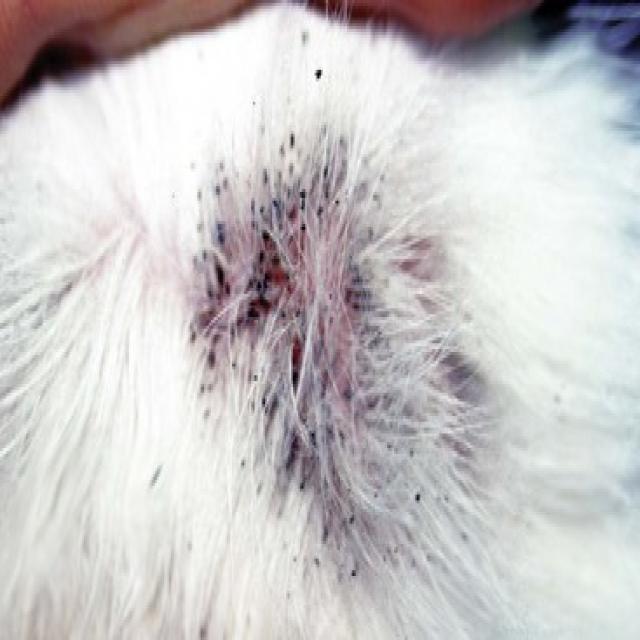
Canine fungal skin infection — characterized by alopecia, scaling, crusting, and circular lesions. Common agents include Malassezia and Candida species.